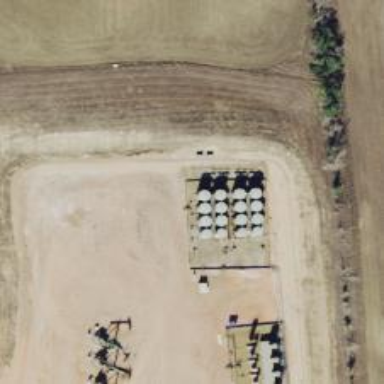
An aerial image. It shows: Storage tank that is man-made.